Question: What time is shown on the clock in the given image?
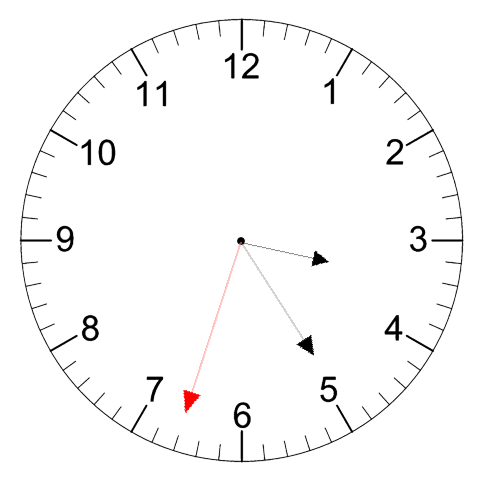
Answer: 03:24:33